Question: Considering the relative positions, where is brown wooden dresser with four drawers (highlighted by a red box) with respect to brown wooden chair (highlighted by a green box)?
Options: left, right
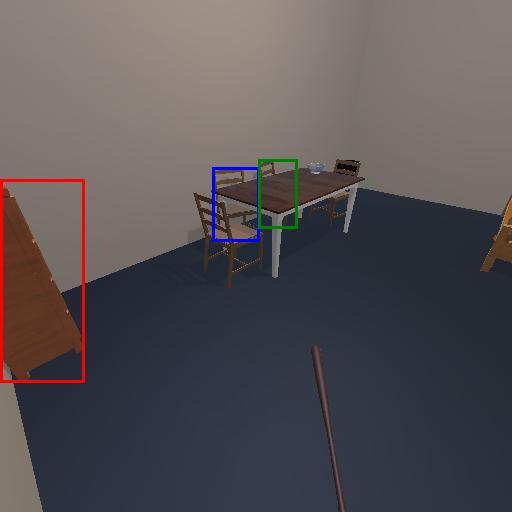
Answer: left